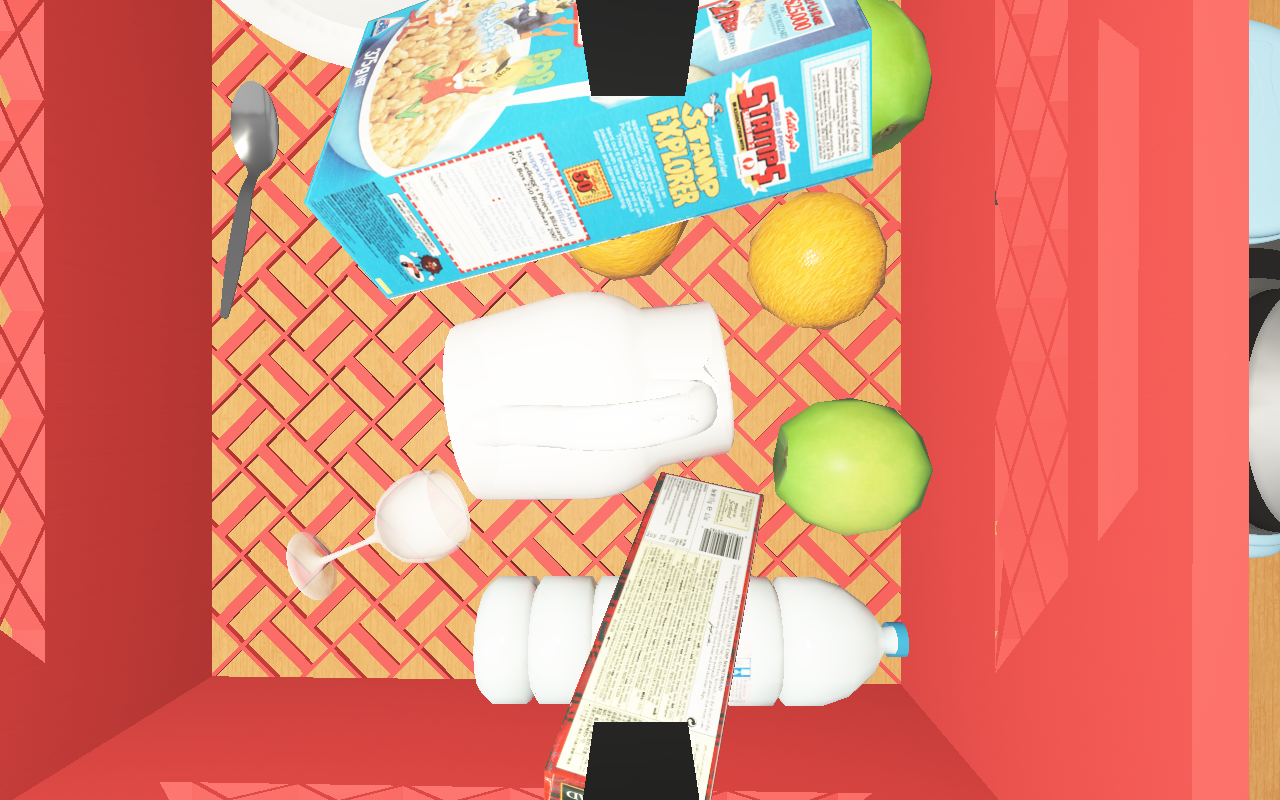
Objects in the scene:
water bottle
apple
glass
wineglass
cereal box